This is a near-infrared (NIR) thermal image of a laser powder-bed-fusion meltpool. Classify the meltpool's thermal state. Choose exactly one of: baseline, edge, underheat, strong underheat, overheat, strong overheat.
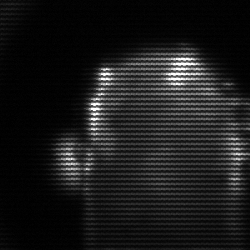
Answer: baseline